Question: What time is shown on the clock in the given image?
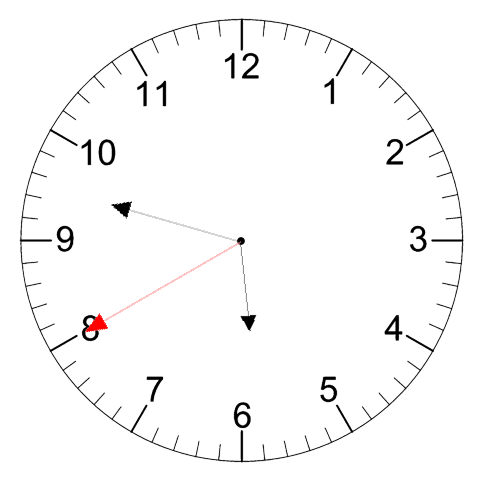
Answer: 05:47:40